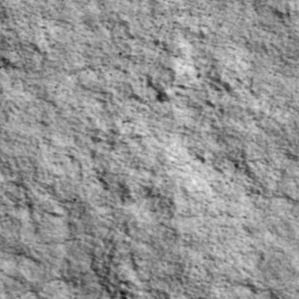
Label: non_frost